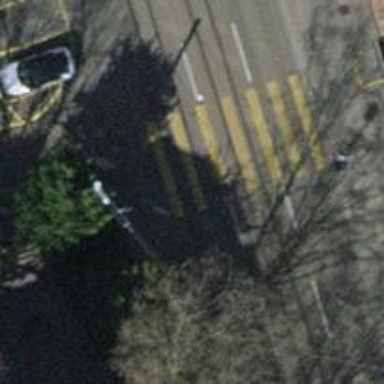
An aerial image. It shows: Uncontrolled zebra crossing with notable zebra markings.